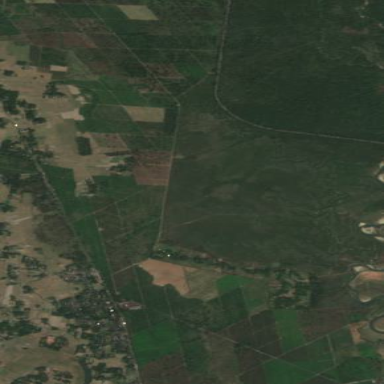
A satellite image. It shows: Orchard consisting of tea plants.